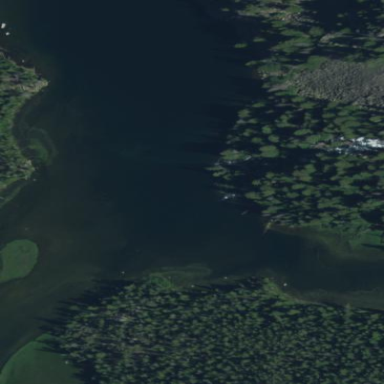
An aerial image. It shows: Beautiful lake surrounded by nature.